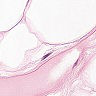
Metastatic tissue present: no